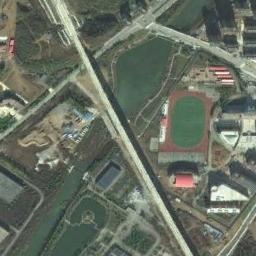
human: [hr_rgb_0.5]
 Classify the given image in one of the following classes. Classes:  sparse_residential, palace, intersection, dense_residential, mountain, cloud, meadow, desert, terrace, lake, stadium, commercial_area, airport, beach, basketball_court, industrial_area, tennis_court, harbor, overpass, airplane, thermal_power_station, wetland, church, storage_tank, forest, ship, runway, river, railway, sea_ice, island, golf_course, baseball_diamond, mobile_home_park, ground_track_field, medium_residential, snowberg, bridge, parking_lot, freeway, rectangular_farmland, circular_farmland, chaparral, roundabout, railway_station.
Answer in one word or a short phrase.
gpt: ground_track_field